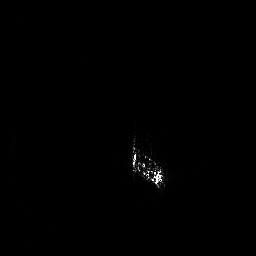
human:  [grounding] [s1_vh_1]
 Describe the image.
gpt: In the satellite image, there is  <ref>1 large ship </ref> <box>[[50, 52, 63, 73, 0]]</box> located at center.